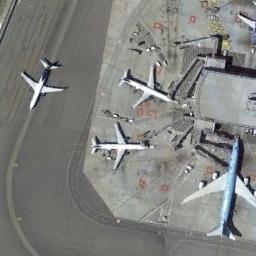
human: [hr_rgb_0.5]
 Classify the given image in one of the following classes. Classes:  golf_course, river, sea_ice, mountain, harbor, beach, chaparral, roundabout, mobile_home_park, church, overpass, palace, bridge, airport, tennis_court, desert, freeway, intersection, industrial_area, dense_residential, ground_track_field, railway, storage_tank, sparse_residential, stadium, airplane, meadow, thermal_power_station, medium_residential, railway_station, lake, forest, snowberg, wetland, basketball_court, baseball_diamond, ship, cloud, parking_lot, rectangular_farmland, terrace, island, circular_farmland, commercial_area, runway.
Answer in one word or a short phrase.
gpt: airplane